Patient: sex M, age 69
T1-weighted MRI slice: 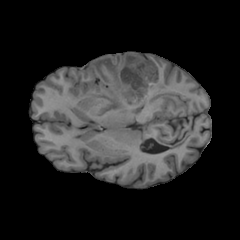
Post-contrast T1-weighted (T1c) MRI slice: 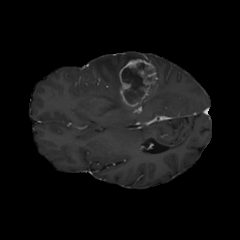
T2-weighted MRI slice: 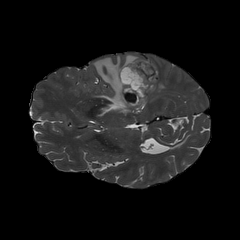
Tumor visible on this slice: yes
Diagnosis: Glioblastoma, IDH-wildtype
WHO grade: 4